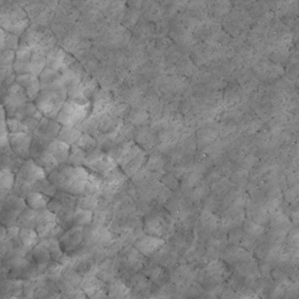
Label: non_frost